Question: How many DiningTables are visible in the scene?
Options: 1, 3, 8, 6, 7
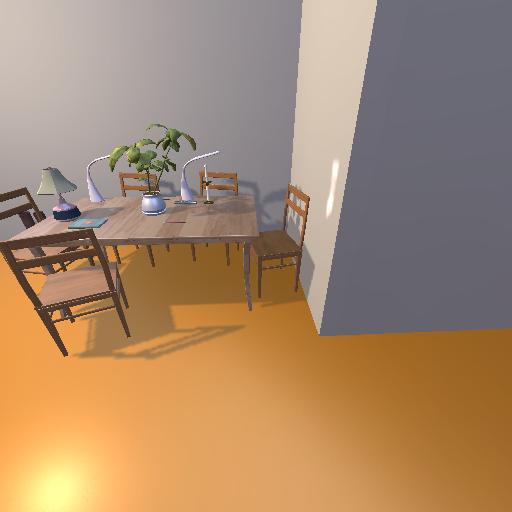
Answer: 1